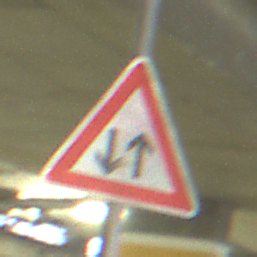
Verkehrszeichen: Gegenverkehr
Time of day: NotSpecified
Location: Indoor (Special)
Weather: NotSpecified
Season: NotSpecified
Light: Artificial